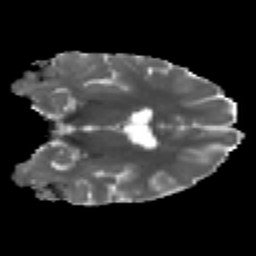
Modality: MD
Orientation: coronal
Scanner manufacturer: ge
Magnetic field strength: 3 T
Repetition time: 7.98 s
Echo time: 0.0701 s